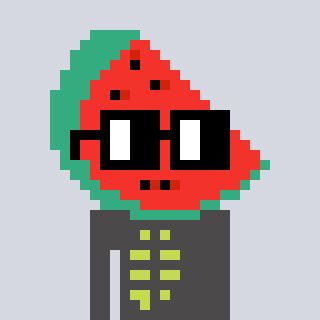
a pixel art character with square black glasses, a watermelon-shaped head and a grayscale-colored body on a cool background